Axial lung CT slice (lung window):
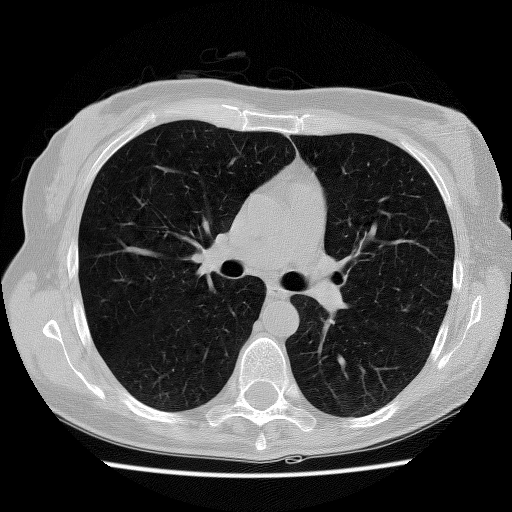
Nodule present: no